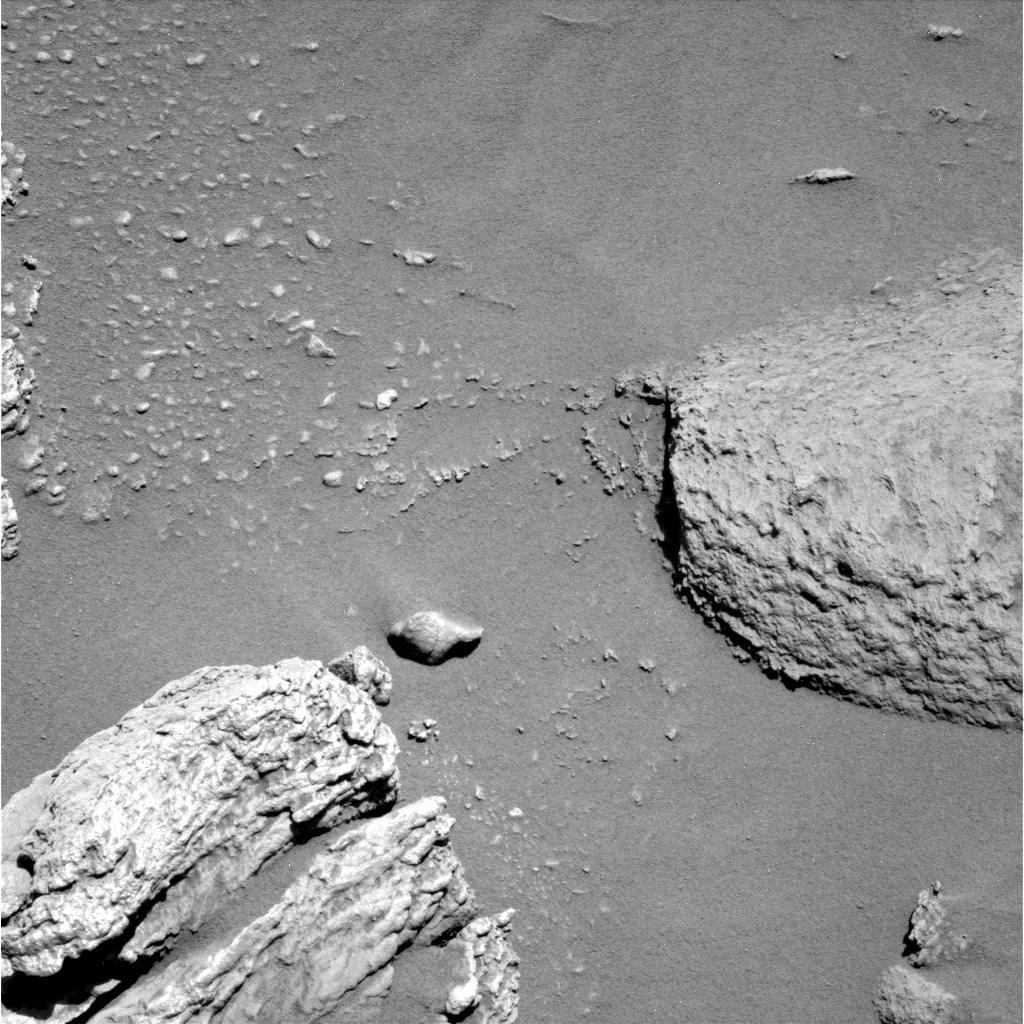
Terrain classes present: Bedrock, Gravel / Sand / Soil, Rock, Shadow